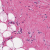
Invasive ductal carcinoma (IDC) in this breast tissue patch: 0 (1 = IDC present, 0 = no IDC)